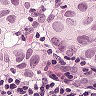
Metastatic tissue present: yes